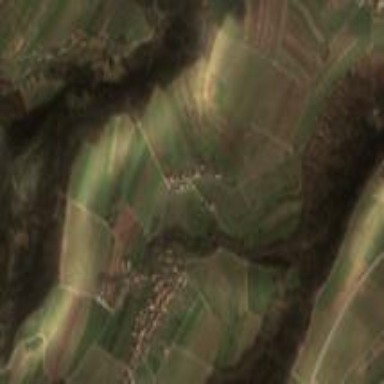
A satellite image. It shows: Picturesque farmland scene.